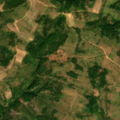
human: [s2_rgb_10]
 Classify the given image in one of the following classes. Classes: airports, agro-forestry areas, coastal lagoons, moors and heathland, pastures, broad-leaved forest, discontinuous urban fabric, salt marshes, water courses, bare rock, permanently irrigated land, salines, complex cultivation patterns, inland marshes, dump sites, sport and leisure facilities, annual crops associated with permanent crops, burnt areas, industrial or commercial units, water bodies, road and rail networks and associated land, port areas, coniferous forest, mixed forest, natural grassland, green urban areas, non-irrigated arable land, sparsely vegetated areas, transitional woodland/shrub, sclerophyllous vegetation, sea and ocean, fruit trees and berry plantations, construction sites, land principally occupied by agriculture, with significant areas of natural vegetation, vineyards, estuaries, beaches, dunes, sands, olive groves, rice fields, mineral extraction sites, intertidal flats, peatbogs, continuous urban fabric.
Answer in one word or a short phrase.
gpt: pastures, land principally occupied by agriculture, with significant areas of natural vegetation, broad-leaved forest, transitional woodland/shrub